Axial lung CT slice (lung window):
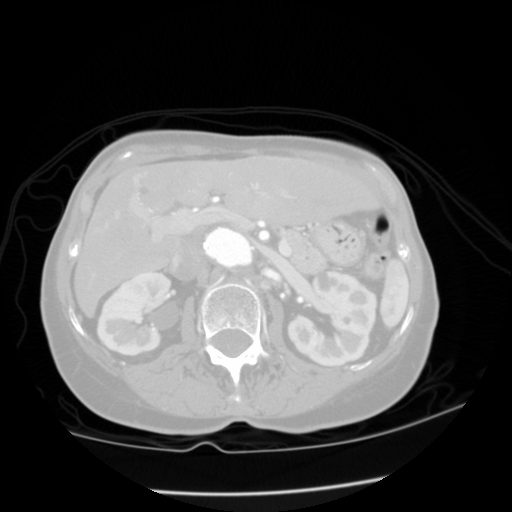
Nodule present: no